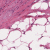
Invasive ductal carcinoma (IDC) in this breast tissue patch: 0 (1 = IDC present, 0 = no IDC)